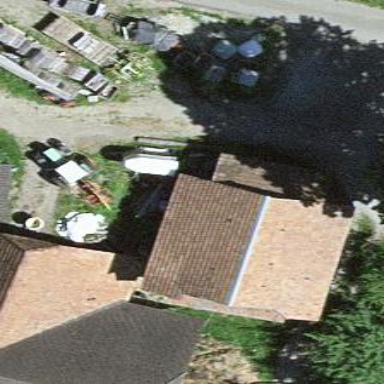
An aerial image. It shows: Rural barn.